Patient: sex M, age 73
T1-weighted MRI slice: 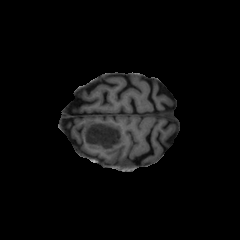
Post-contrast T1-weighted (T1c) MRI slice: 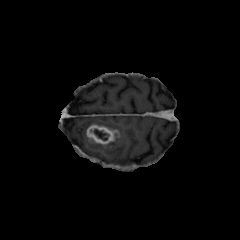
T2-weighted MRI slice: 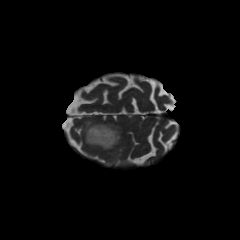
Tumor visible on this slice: yes
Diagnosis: Glioblastoma, IDH-wildtype
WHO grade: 4